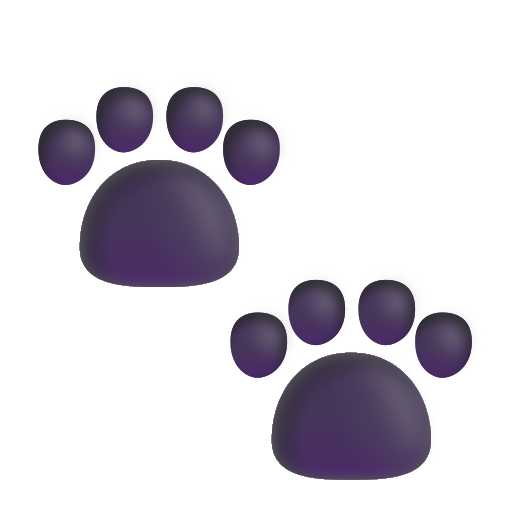
paw prints color